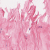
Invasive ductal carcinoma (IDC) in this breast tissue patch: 0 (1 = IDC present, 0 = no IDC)